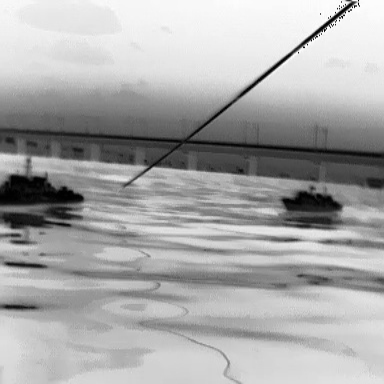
There are two warships in the infrared image.